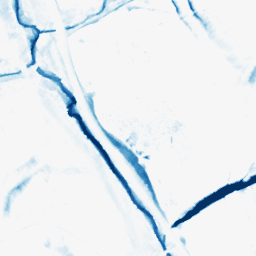
Category: morphological
Decomposition family: morphological_diamond
Decomposition parameters: operation: closing
radius: 10
Upsampling method: edge_directed
Upsampling parameters: scale: 2
Upsampling scale: 2